【题型】选择题　【知识点】函数　【难度】easy
幂函数$y=x^{-2}$的大致图象是（  ）

\vspace{0.2cm}
\noindent A．
 \quad B．
 \quad C．
 \quad D．

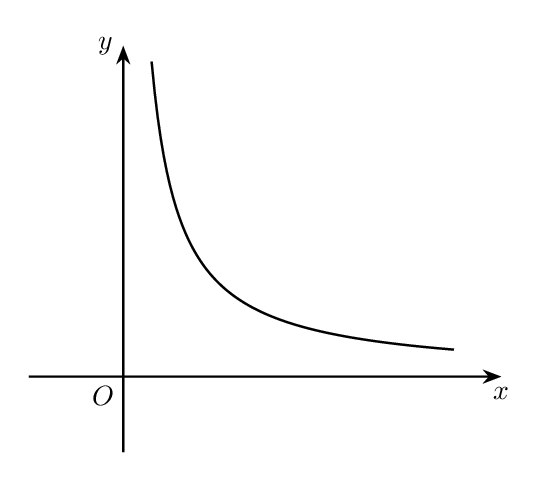
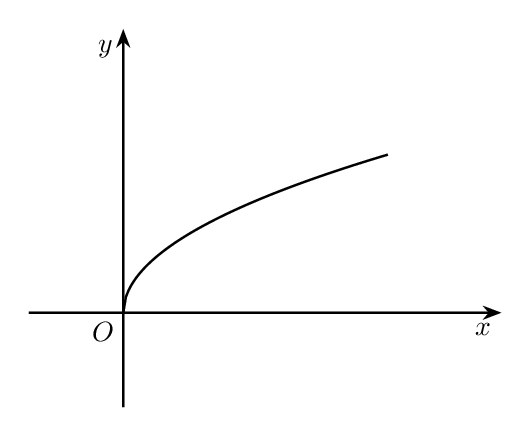
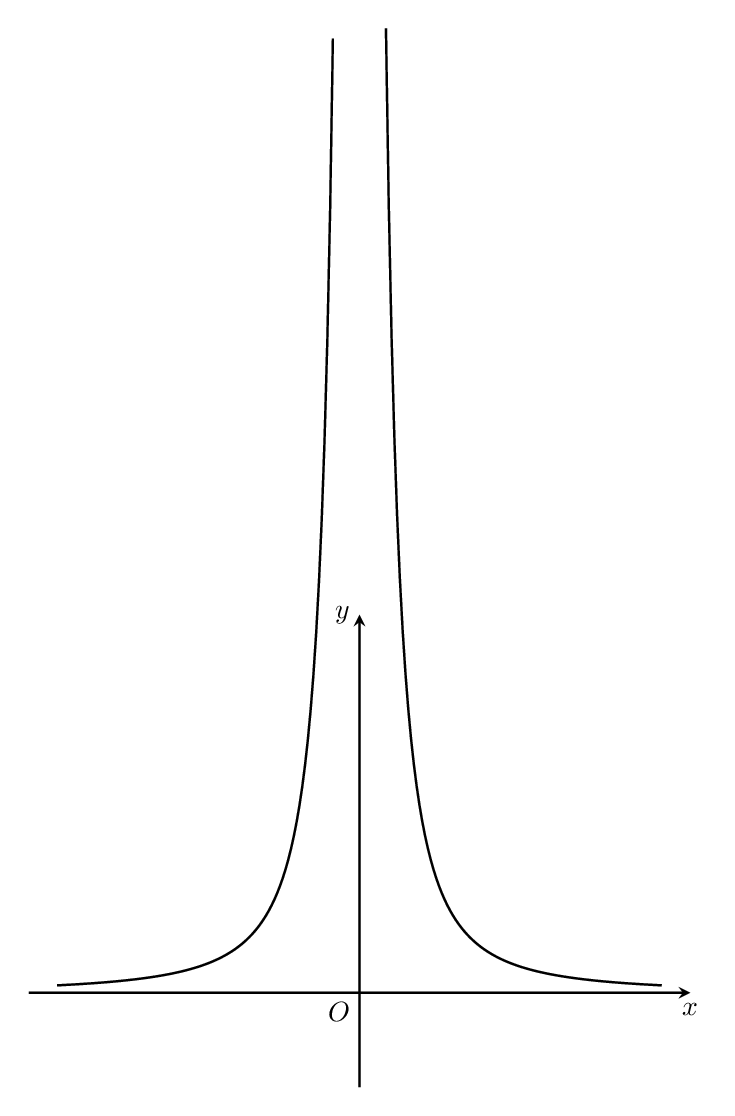
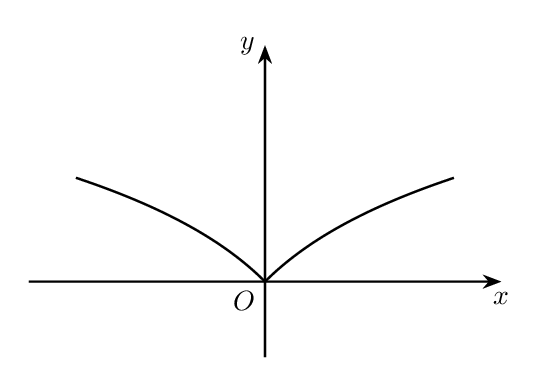
【解答】
\noindent \textbf{【答案】} C

\vspace{1em}

\noindent \textbf{【解析】} 幂函数 $y = f(x) = x^{-2} = \frac{1}{x^2}$ 定义域为 $\{x \mid x \neq 0\}$，且 $f(-x) = \frac{1}{(-x)^2} = \frac{1}{x^2} = f(x)$，

\noindent 所以 $y = f(x) = x^{-2}$ 为偶函数，函数图象关于 $y$ 轴对称，

\noindent 又当 $x \in (0, +\infty)$ 时 $y = f(x) = x^{-2}$ 单调递减，则 $y = f(x) = x^{-2}$ 在 $(-\infty, 0)$ 上单调递增，

\noindent 故符合题意的只有 C.

\vspace{1em}

\noindent 故选：C